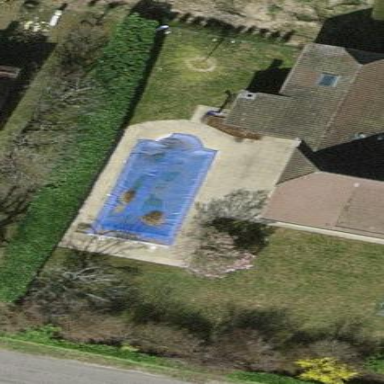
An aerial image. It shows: Swimming pool located in leisure land.